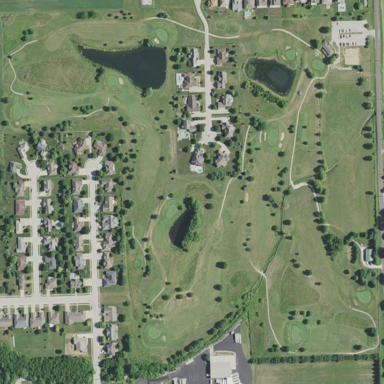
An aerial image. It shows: Golf course.